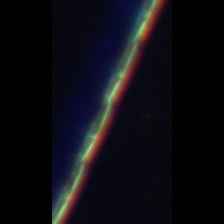
Taxon: Psuedo-nitzschia
Group: Diatoms